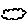
Label: cloud